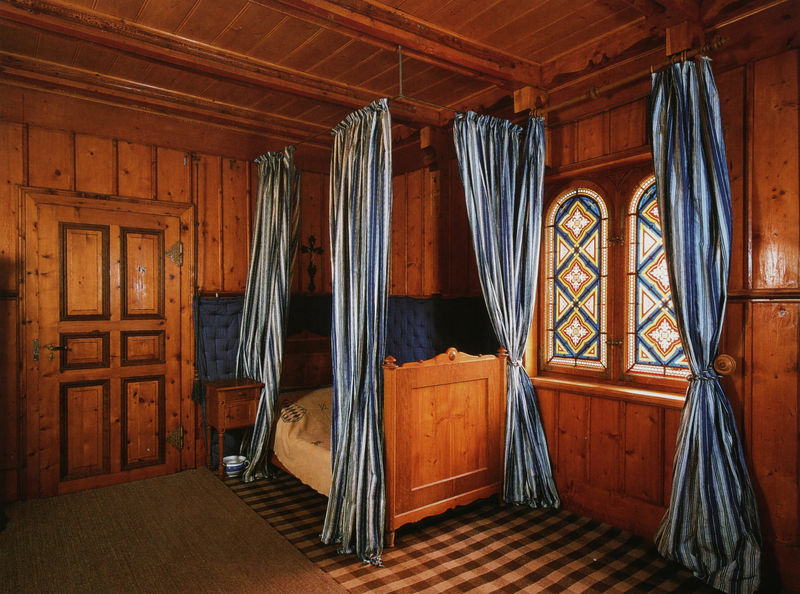
Titel: Schlafzimmer
Künstler: Joseph Röhrer
Standort: Schachen
Institution: Königshaus
Schlagwörter: blau, himmel, braun, fenster, glas, holz, kariert, licht, orange, raum, tisch, tür, weiss, zimmer, karo, karriert, teppich, innenraum, vorhang, boden, decke, dielen, kissen, gardinen, polster, vorhänge, diele, streifen, bett, schlafzimmer, stube, kammer, bemalt, foto, nische, kreuz, holzdecke, mosaik, nachttopf, photo, türklinke, bettzeug, buntglas, glasfenster, schlafgemach, baldachin, balu, holt, einrichtung, nachttisch, vertäfelung, himmelbett, fesnter, maßwerk, rustikal, türangeln, nachtkästchen, schlafraum, täfelung, schlazimmer, bauernzimmer, nachtschränkchen